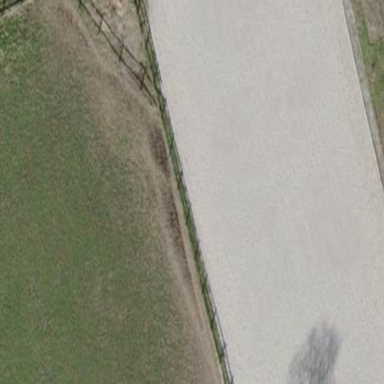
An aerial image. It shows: Equestrian pitch used for leisure and sports activities.